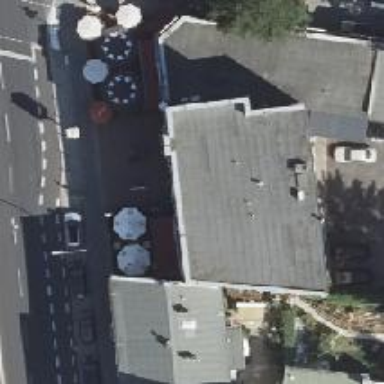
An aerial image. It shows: Restaurant.